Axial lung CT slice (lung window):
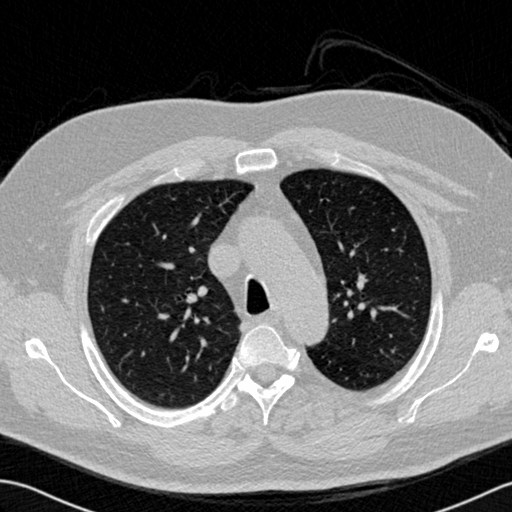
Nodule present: no